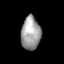
Tissue: lung
Cell type: T cells
Senescence score: 0.1864
Nuclear area (px): 629
Mean DAPI intensity: 158.514